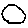
Label: circle